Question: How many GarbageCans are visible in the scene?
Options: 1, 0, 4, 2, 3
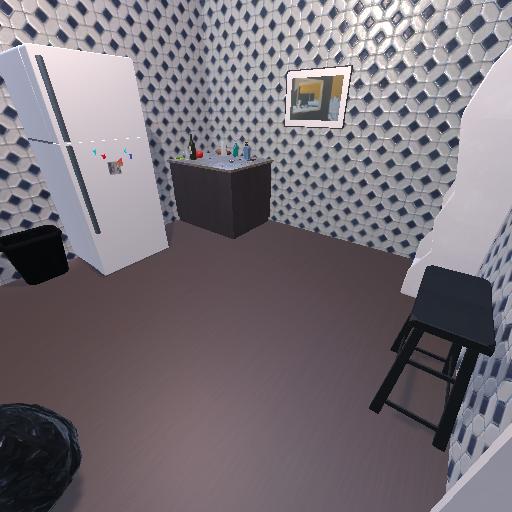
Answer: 1